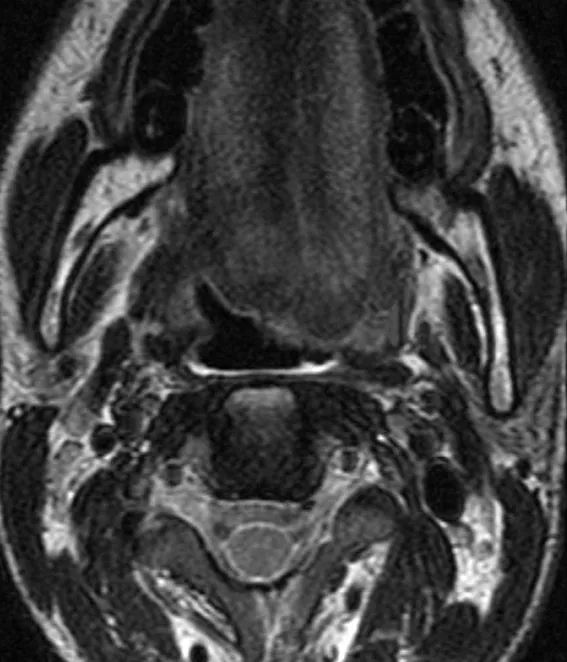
MRI on T2 weighted image showing the drooping and flabby aspects of the left oropharyngeal wall and the left deviation of the tongue.
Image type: radiology (mri)